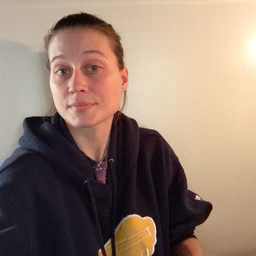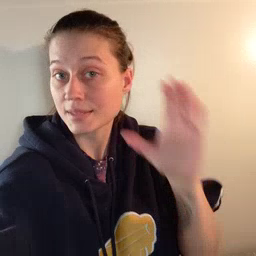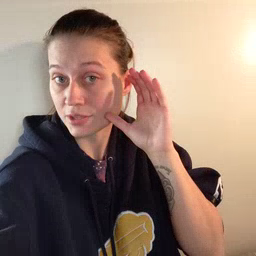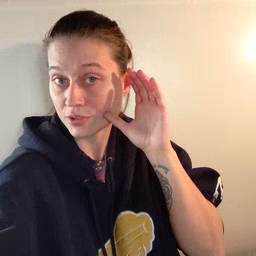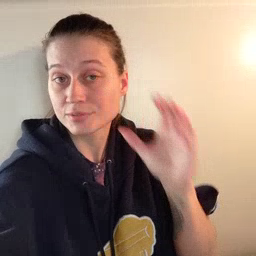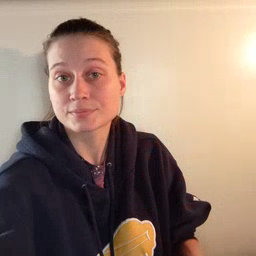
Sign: hear